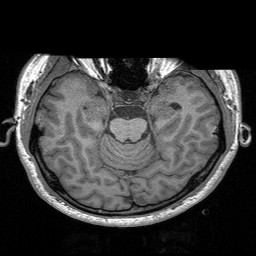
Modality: T1w
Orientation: coronal